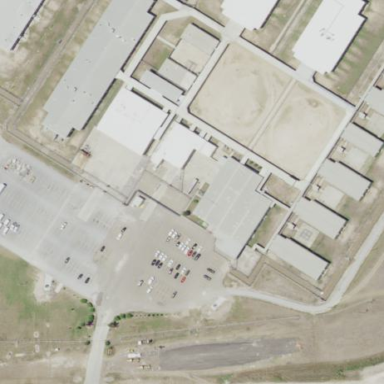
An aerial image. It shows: Prison.